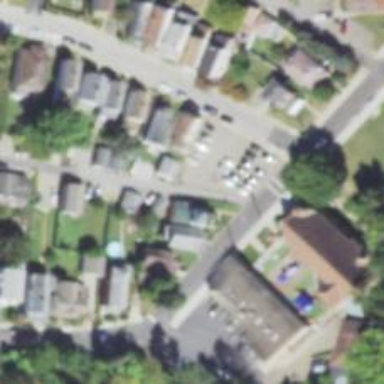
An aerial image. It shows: Alley classified as service road.